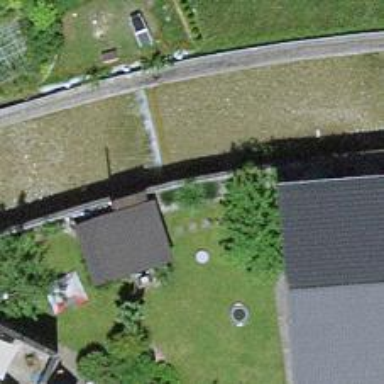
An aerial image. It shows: Retaining wall.